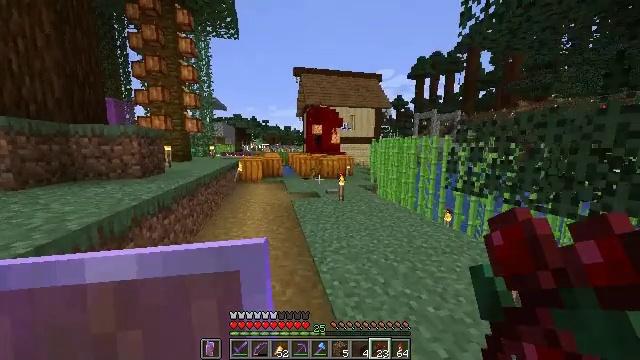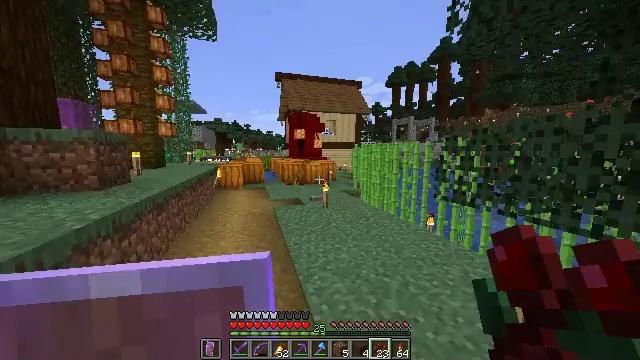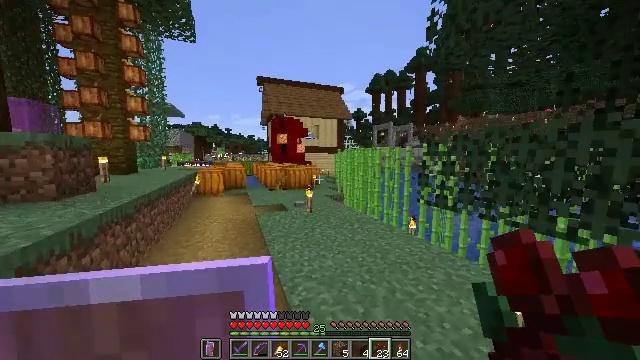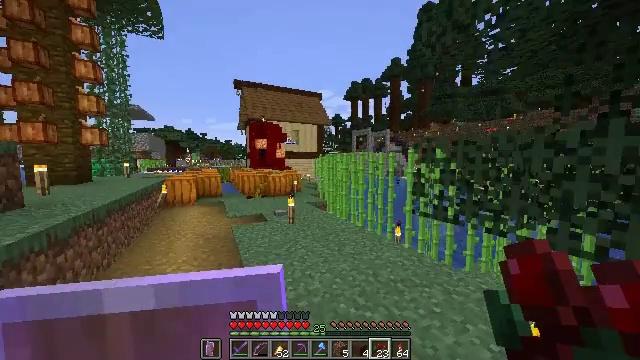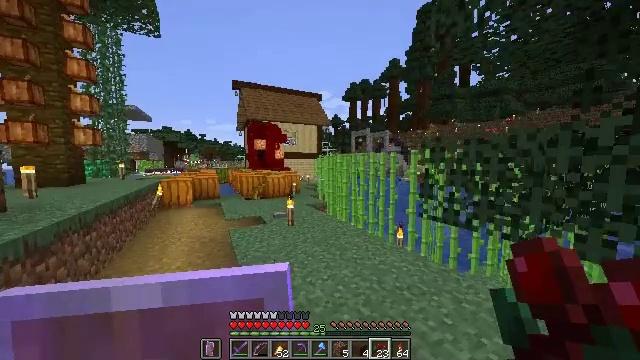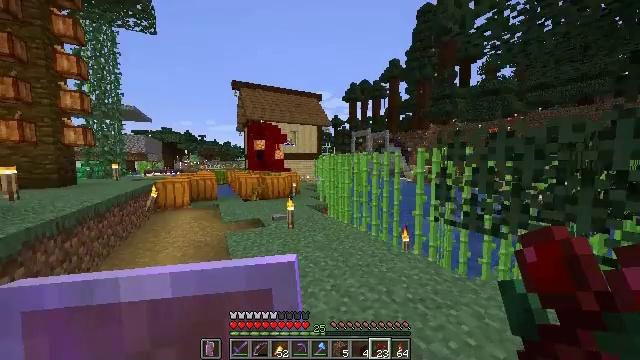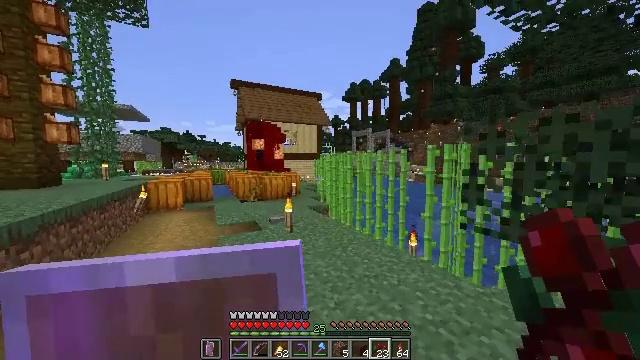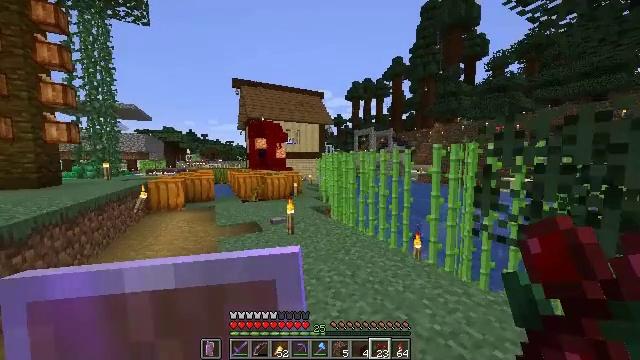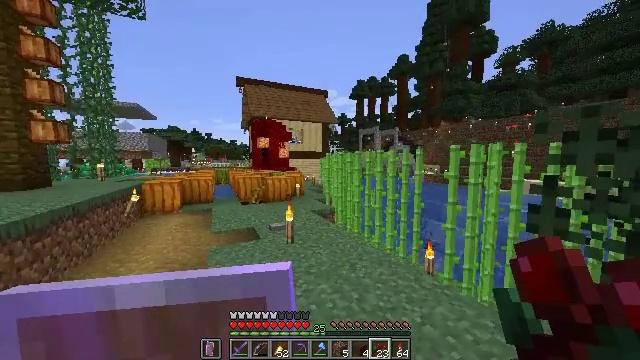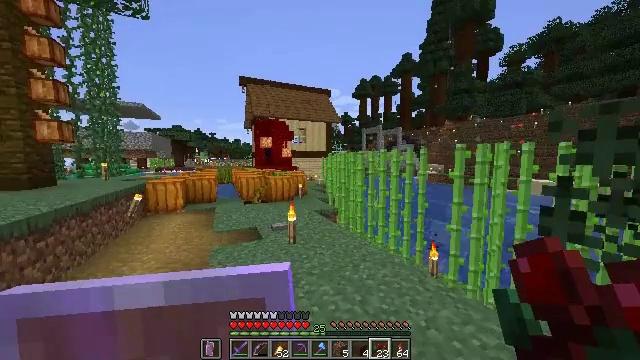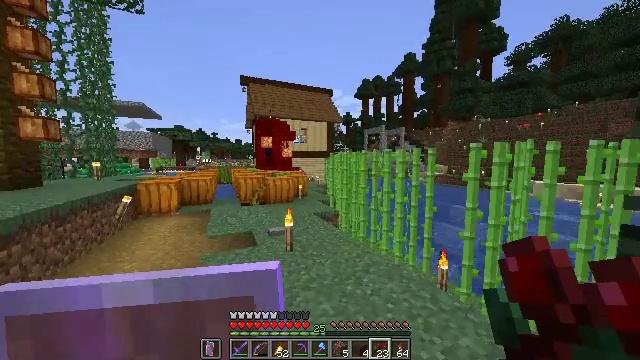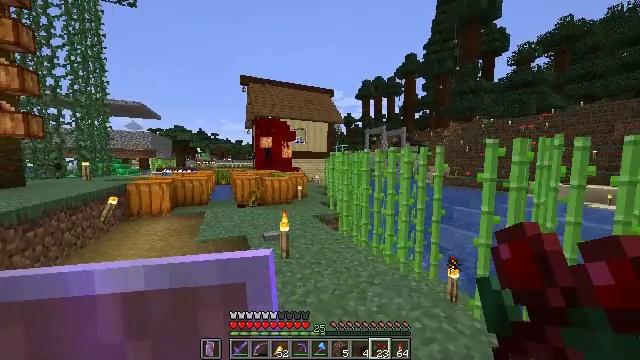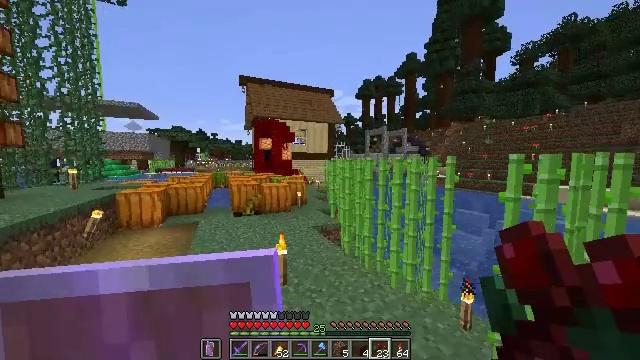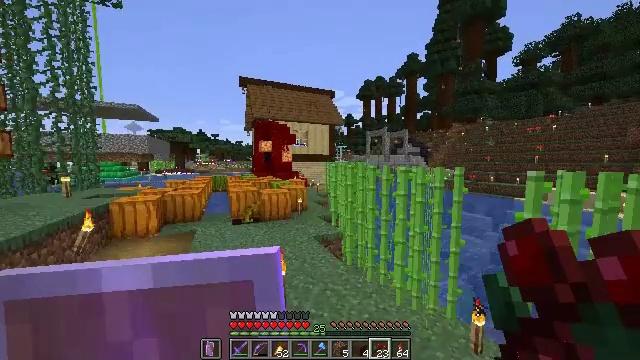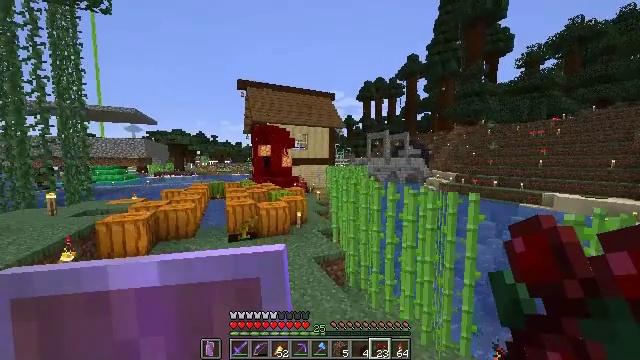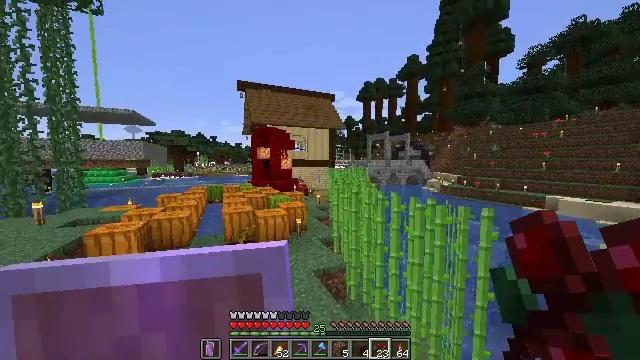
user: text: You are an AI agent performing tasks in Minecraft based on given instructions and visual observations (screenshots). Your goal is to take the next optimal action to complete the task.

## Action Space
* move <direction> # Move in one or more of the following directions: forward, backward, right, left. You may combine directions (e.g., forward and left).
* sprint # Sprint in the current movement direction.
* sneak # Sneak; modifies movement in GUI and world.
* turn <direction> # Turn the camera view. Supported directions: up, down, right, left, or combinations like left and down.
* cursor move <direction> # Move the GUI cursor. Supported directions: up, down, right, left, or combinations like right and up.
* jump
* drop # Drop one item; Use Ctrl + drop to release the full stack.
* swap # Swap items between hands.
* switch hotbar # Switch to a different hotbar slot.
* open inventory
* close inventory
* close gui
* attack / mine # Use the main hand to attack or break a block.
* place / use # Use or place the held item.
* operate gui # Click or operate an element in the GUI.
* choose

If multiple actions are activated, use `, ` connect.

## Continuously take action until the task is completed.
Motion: motion action
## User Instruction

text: Mine the sticky piston.
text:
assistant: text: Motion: move forward, sprint, turn right and up
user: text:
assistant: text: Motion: move forward, sprint, turn right and up
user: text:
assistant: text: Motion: move forward, sprint, turn right and up
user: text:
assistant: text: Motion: move forward, sprint
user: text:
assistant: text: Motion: move forward, sprint
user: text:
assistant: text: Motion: move forward, sprint
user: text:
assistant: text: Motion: move forward, sprint
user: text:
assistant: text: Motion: move forward, sprint, turn left
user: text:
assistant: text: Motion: move forward, sprint
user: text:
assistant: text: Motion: move forward, sprint
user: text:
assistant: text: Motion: move forward, sprint
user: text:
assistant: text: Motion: move forward, sprint, jump
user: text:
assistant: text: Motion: move forward, sprint, jump
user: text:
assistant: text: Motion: move forward, sprint, jump
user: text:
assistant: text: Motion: move forward, sprint, jump
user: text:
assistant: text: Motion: move forward, sprint, jump
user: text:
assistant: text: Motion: move forward, sprint, jump
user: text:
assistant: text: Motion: move forward, sprint
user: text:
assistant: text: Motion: move forward, sprint, turn left
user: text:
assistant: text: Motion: move forward, sprint, turn left and down
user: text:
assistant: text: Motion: move forward, sprint, turn left and down
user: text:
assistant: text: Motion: move forward, sprint, turn right and down
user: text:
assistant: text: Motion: move forward, sprint, turn down, jump
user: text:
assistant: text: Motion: move forward, sprint, turn left and down, jump
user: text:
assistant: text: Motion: move forward, sprint, jump
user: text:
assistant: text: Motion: move forward, sprint
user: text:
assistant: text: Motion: move forward, sprint
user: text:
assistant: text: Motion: move forward, sprint
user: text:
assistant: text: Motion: move forward, sprint
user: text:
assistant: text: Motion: move forward, sprint, turn right